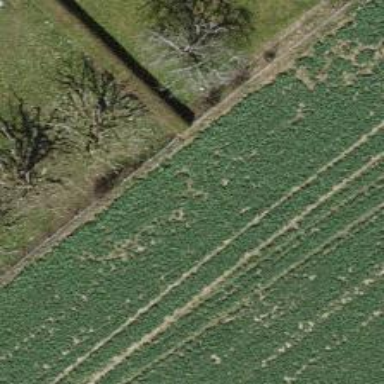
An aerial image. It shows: Hedge barrier.